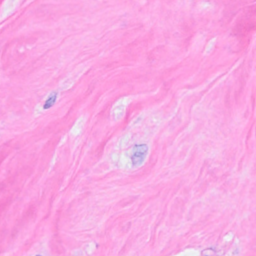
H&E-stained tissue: Breast